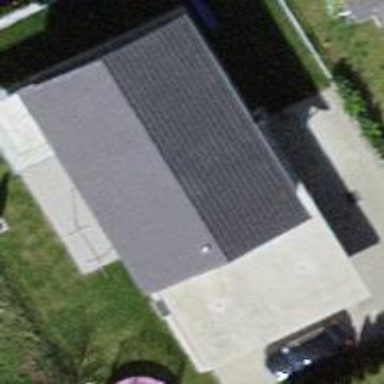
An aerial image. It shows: Detached building with gabled roof.